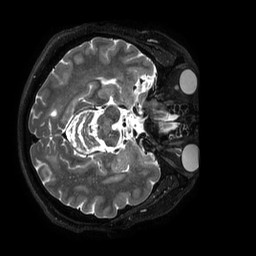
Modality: T2w
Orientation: axial
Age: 66
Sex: male
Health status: ill
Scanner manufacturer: philips
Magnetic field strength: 3 T
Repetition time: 3.5 s
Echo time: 0.3 s